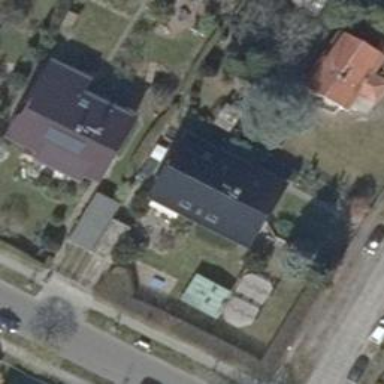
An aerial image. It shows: Simple house.